Interaction volume radius: 10 \u00c5
Interaction volume height: 15 \u00c5
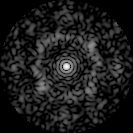
Disorder parameter: 0.7261